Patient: sex M, age 50
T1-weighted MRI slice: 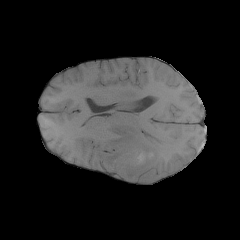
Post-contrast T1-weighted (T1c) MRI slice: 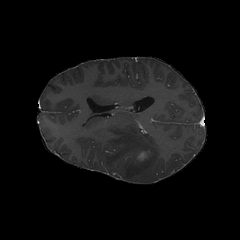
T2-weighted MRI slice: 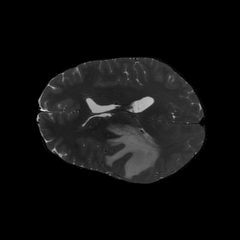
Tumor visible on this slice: yes
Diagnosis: Glioblastoma, IDH-wildtype
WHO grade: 4